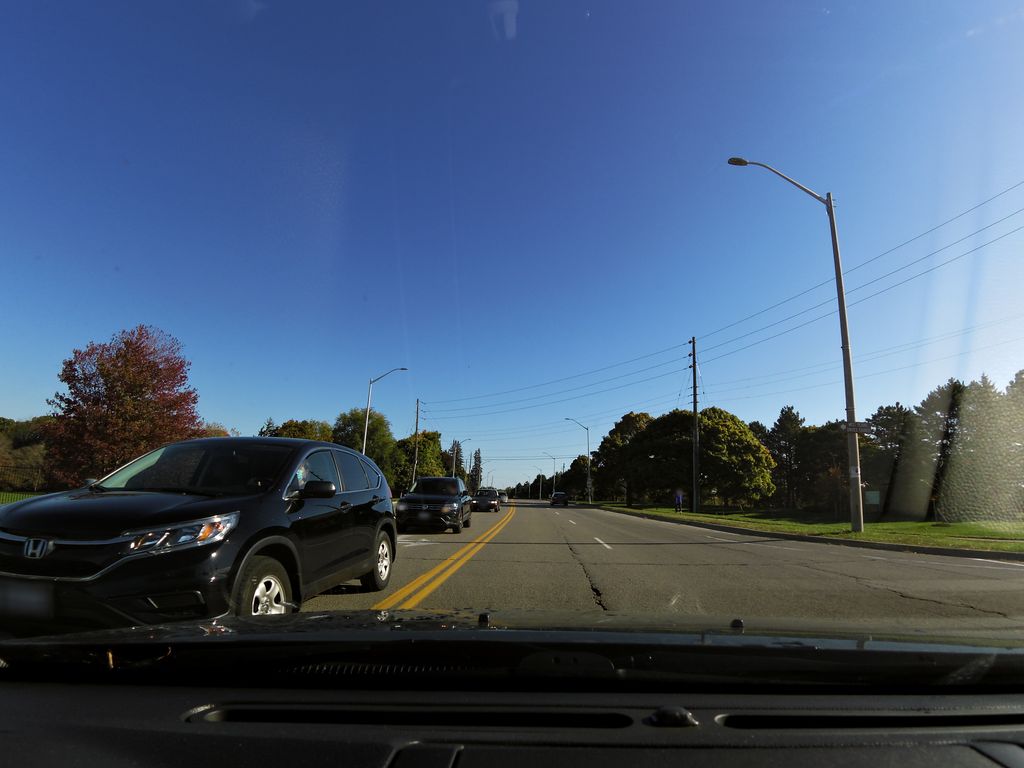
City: hamilton